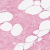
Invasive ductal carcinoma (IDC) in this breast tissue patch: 0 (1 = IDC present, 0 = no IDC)